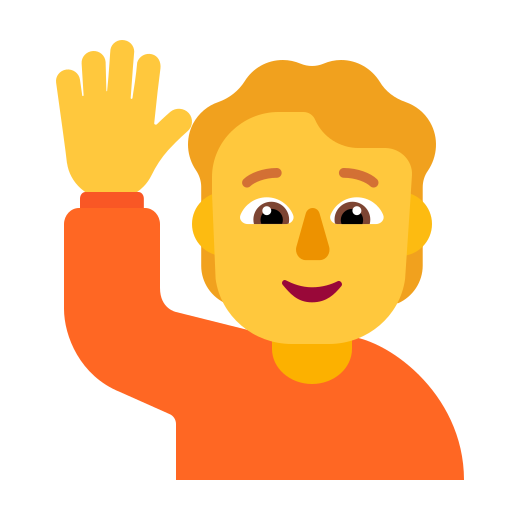
person raising hand flat default